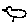
Label: bird